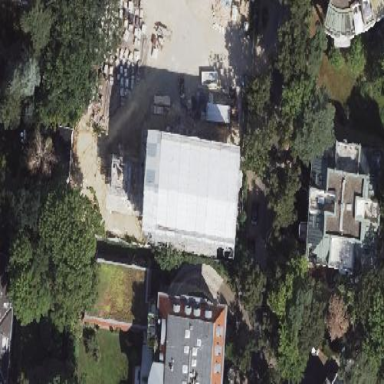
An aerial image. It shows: Building.